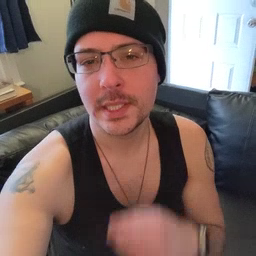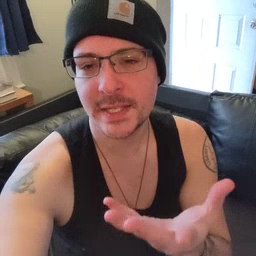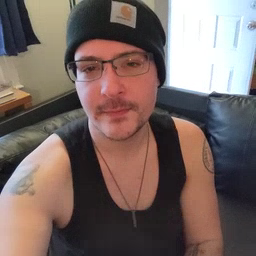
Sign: give